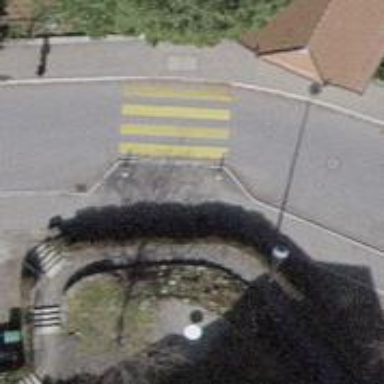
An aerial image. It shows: Zebra crossing on footway.